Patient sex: M
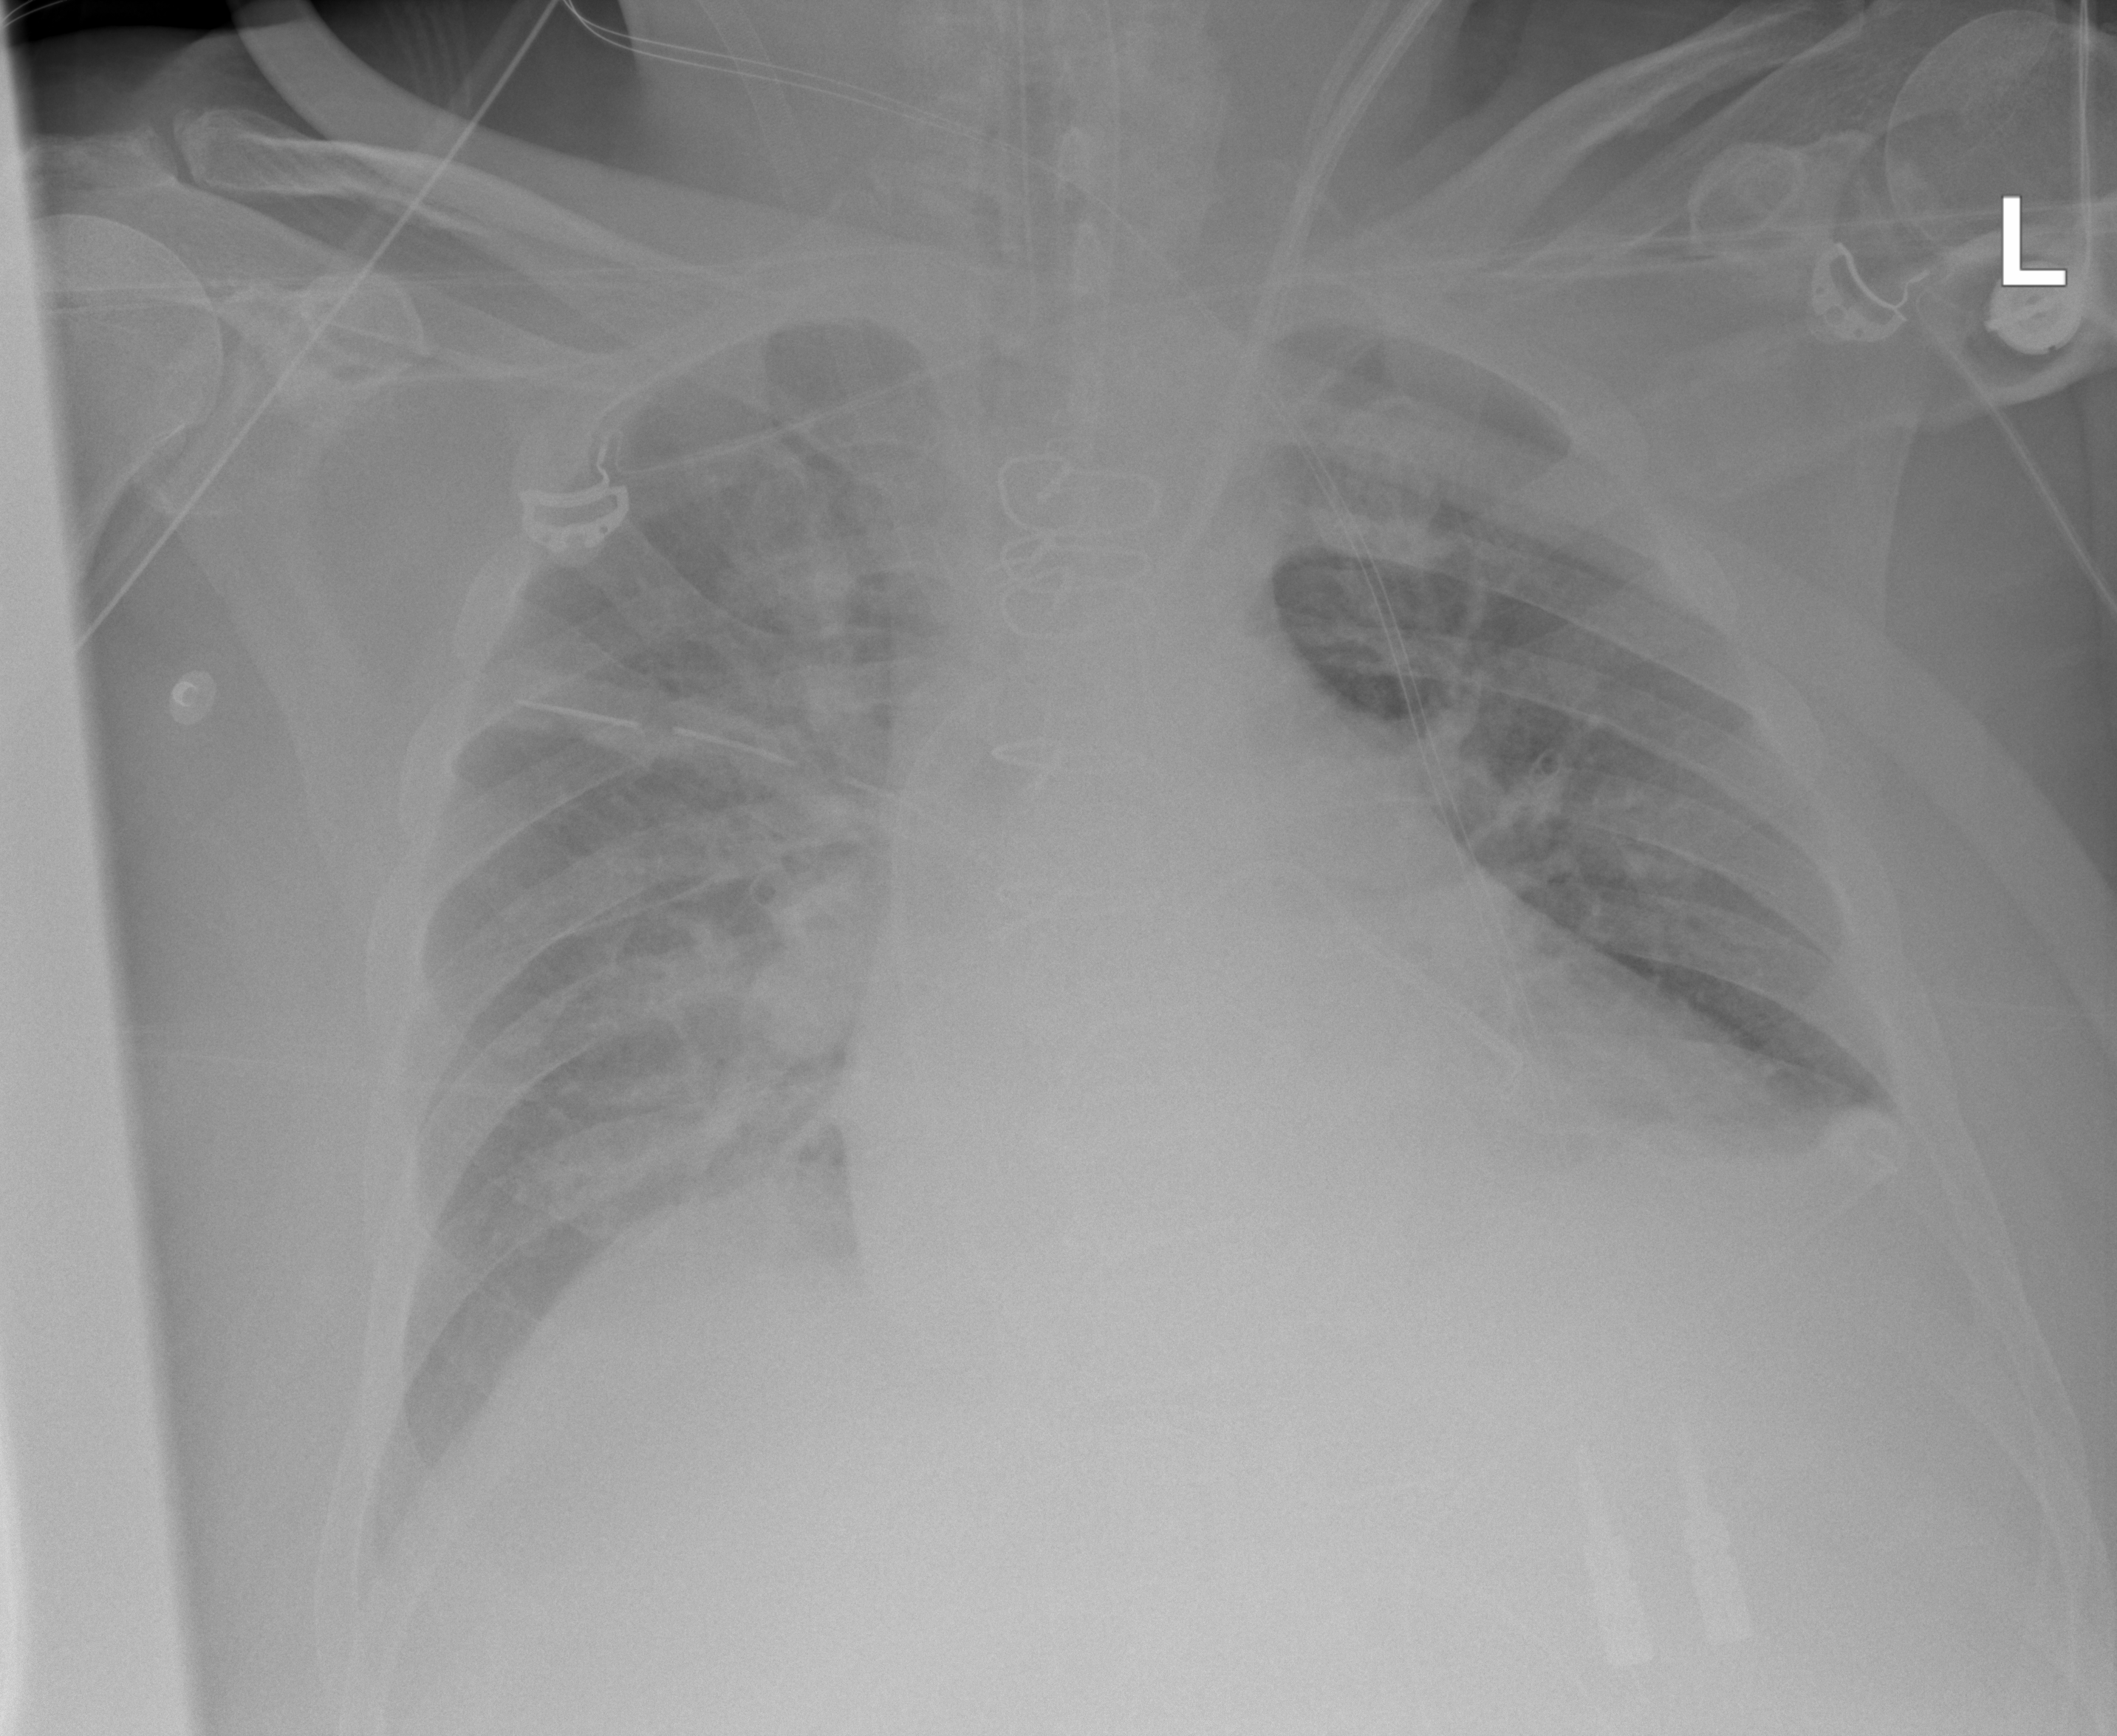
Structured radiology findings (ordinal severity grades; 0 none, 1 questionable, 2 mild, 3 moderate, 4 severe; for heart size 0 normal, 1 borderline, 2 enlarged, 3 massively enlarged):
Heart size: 1
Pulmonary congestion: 2
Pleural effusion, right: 0
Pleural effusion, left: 2
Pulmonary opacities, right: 2
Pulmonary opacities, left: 2
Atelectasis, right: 2
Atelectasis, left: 2